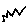
Label: zigzag